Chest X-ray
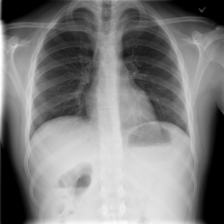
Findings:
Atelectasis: negative
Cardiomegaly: negative
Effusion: negative
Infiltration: negative
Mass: negative
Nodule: negative
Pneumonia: negative
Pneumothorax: negative
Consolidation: negative
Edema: negative
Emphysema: negative
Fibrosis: negative
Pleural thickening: negative
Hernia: negative